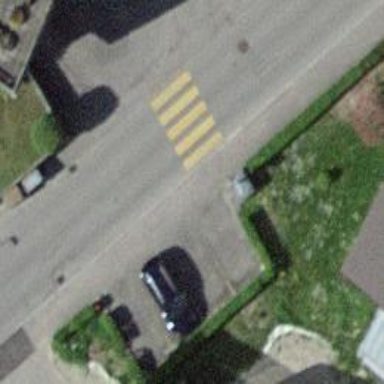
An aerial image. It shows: Zebra crossing on the road.